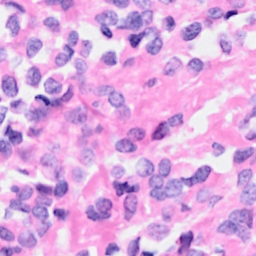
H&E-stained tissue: Breast